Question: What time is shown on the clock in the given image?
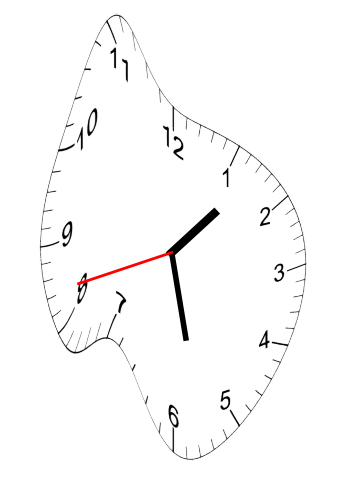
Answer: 01:27:42